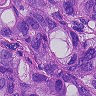
Metastatic tissue present: yes